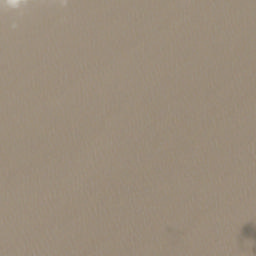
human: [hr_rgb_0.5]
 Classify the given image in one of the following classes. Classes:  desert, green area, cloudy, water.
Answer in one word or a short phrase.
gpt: cloudy